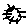
Label: sun